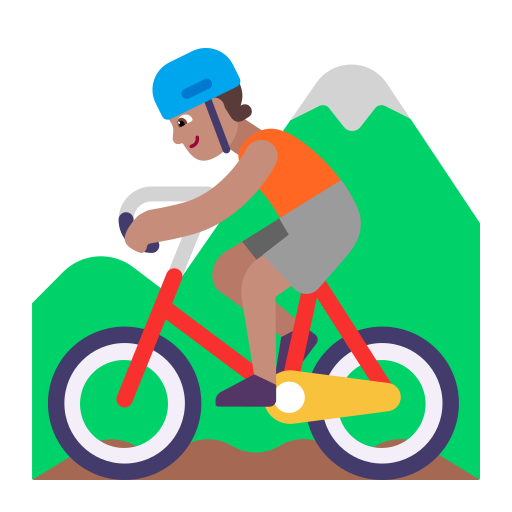
person mountain biking flat